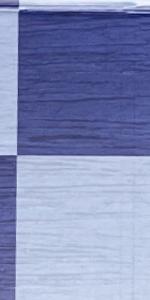
Label: Empty